Interaction volume radius: 5 \u00c5
Interaction volume height: 25 \u00c5
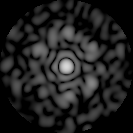
Disorder parameter: 0.7019